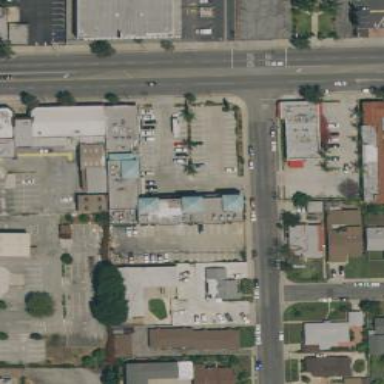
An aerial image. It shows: Retail building.